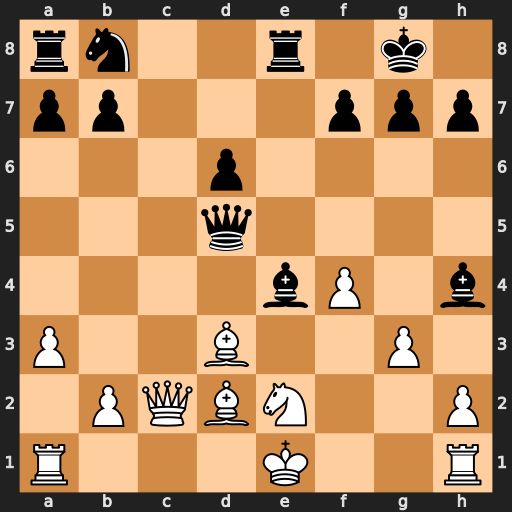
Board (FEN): rn2r1k1/pp3ppp/3p4/3q4/4bP1b/P2B2P1/1PQBN2P/R3K2R
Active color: w
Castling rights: KQ
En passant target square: -
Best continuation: Bxe4 Qxe4 Qxe4 Rxe4 gxh4